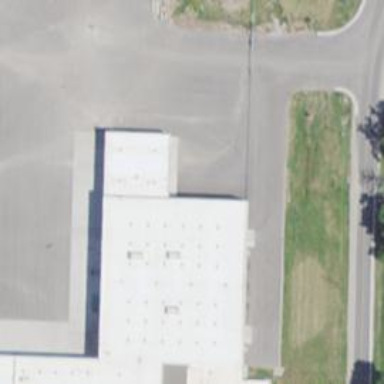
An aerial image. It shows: Transportation building.